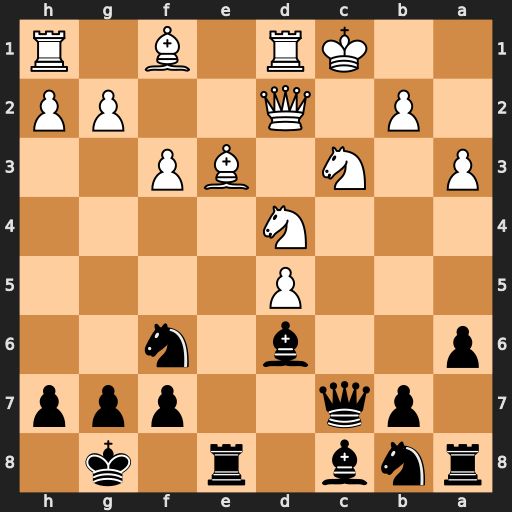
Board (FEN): rnb1r1k1/1pq2ppp/p2b1n2/3P4/3N4/P1N1BP2/1P1Q2PP/2KR1B1R
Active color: b
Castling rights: -
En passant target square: -
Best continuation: Rxe3 Qxe3 Bf4 Qxf4 Qxf4+